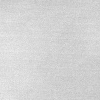
Atmospheric dust classification: dusty